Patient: sex M, age 37
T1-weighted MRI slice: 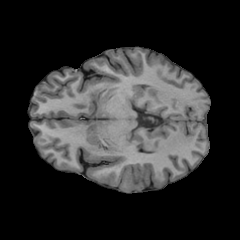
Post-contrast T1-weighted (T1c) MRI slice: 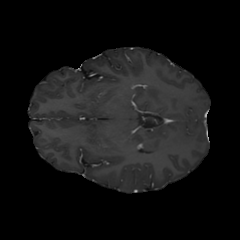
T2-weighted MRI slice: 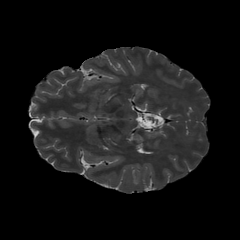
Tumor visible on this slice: no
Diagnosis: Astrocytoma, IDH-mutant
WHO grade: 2